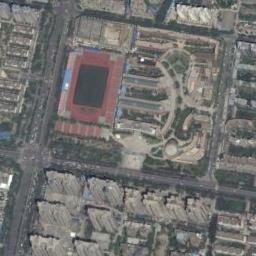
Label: ground_track_field